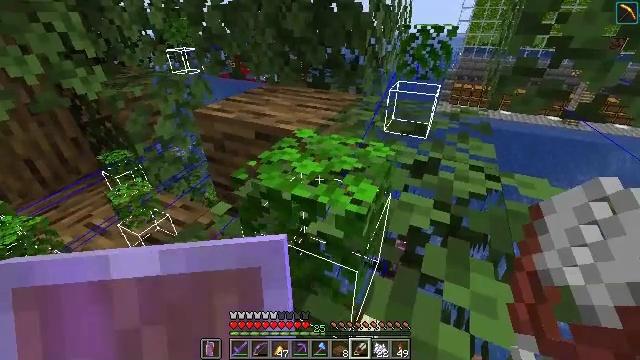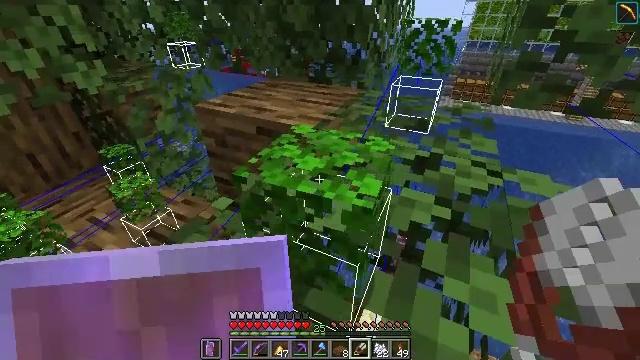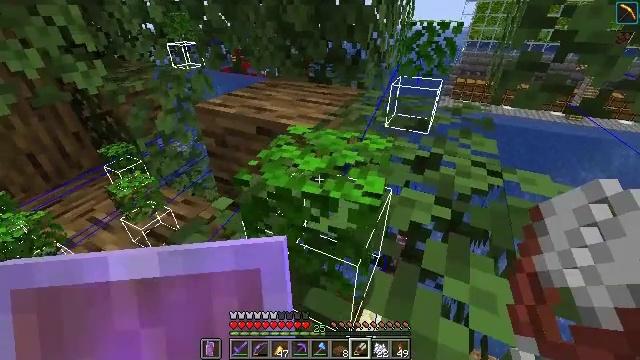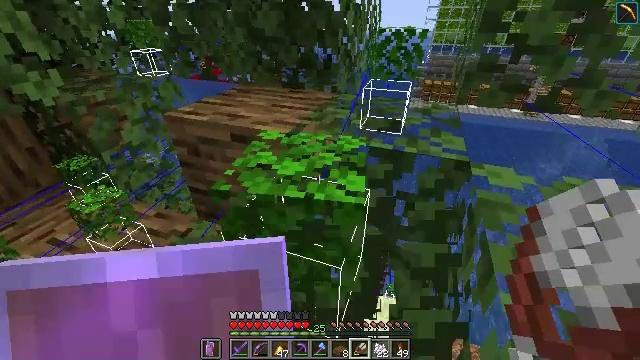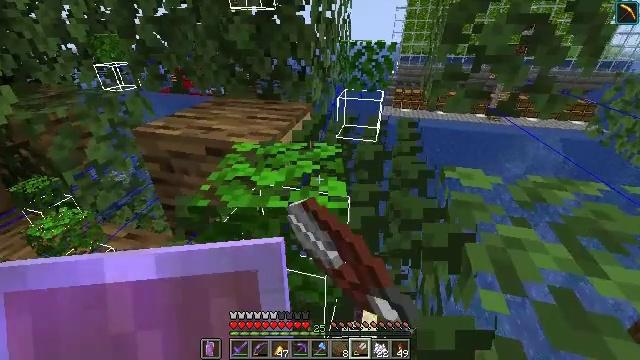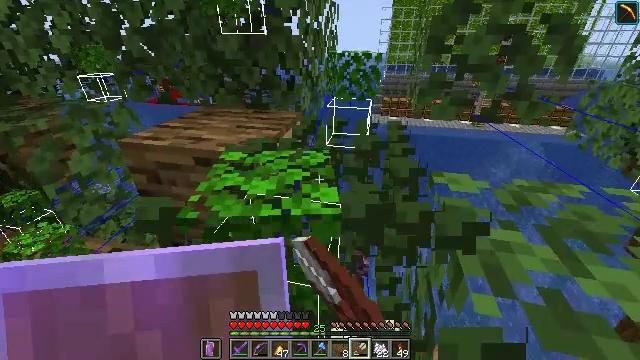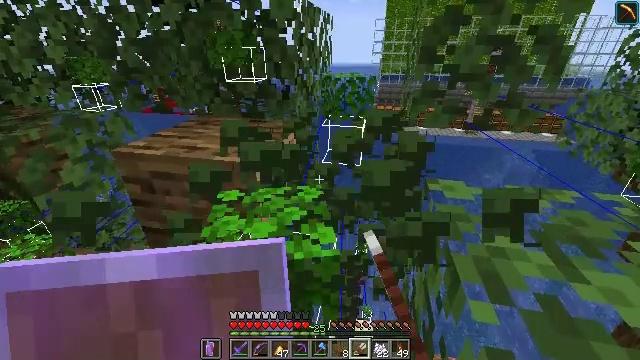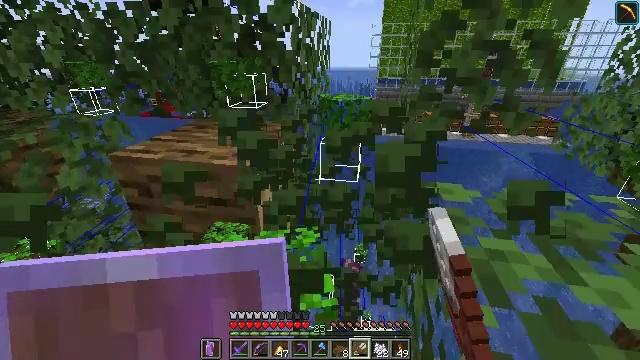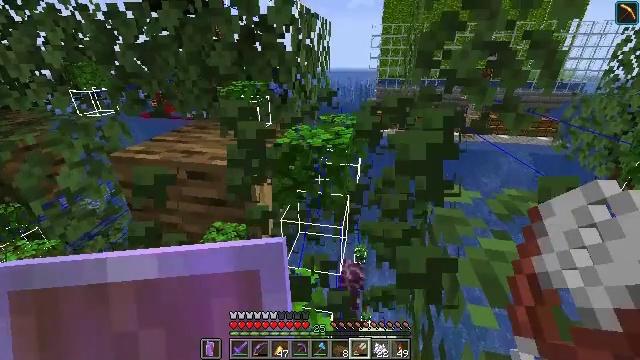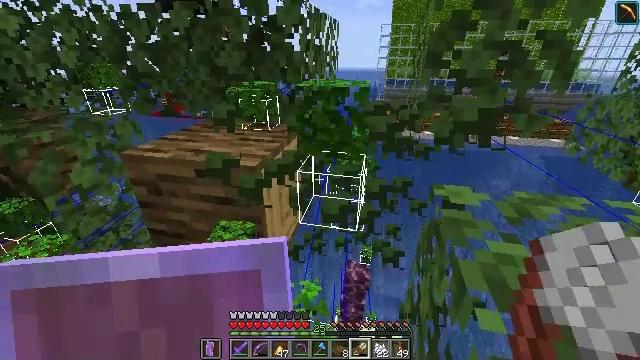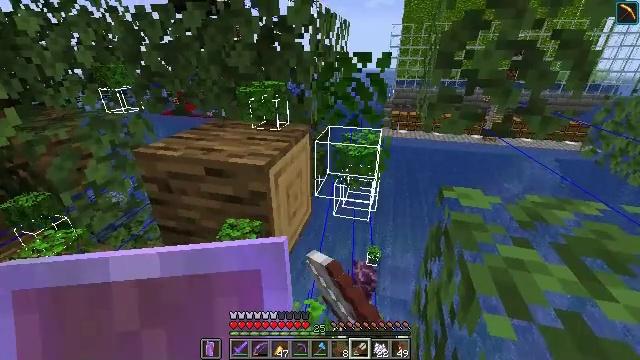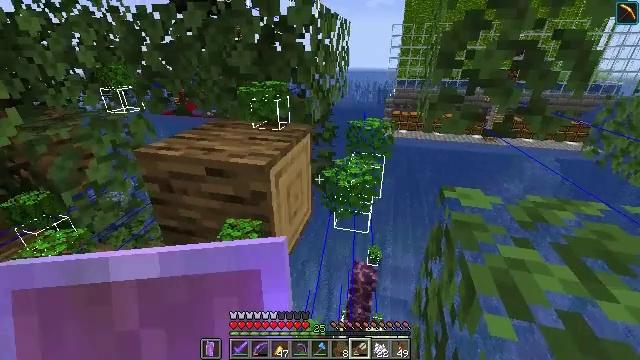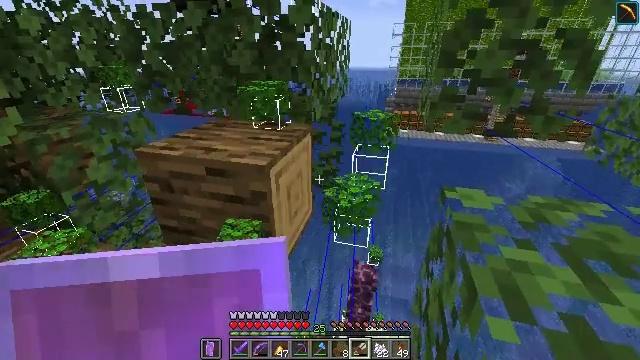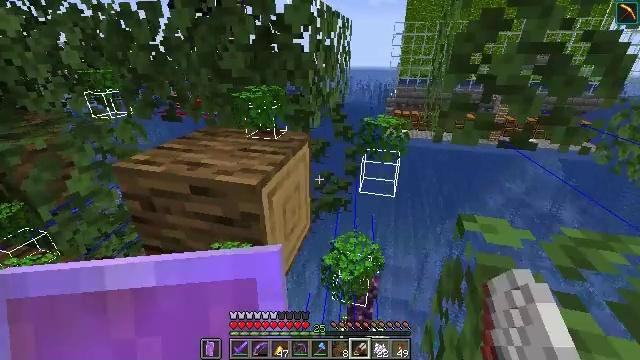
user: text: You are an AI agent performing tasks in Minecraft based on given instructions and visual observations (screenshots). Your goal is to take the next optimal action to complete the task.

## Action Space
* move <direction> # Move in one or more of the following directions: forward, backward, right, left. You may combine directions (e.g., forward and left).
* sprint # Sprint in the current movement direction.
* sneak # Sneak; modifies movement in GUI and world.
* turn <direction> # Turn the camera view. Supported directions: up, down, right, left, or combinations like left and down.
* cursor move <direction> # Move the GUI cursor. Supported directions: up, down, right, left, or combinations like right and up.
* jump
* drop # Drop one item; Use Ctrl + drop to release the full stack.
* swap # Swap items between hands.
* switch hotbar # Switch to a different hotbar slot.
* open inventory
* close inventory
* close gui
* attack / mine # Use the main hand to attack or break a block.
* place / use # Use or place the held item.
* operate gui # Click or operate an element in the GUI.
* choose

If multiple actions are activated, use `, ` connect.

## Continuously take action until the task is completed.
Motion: motion action
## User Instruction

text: Break oak leaves from the trees.
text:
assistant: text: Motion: turn down
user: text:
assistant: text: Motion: no_op
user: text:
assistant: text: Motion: turn right, attack / mine
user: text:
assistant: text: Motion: turn right and up, attack / mine
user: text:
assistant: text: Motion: turn right and up, attack / mine
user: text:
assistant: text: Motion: turn right and up, attack / mine
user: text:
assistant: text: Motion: attack / mine
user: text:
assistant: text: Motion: attack / mine
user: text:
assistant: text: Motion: turn left, attack / mine
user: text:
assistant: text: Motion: turn left
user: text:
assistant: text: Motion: no_op
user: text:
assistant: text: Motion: move forward
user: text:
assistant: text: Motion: move forward
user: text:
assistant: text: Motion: no_op